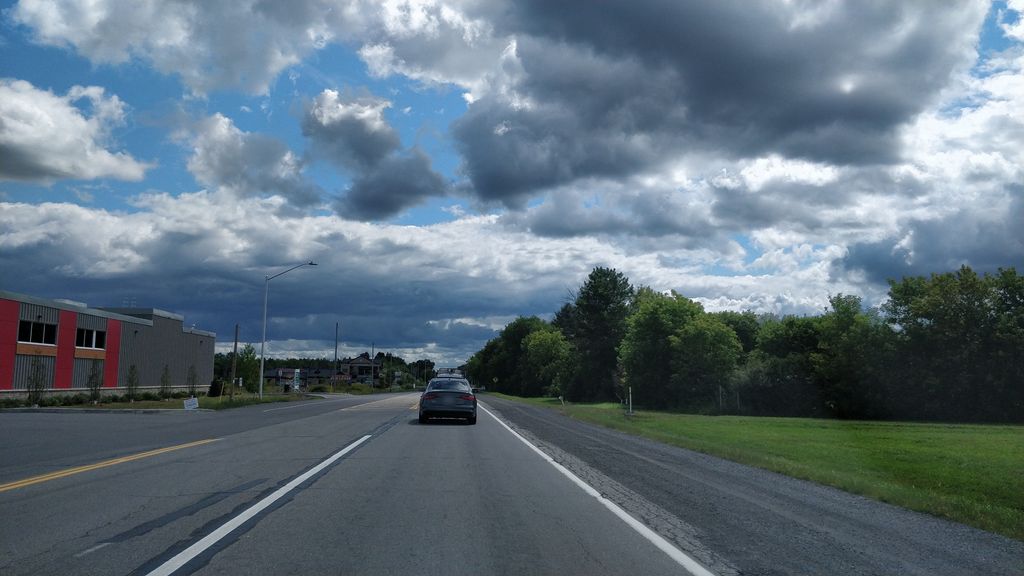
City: ottawa-gatineau